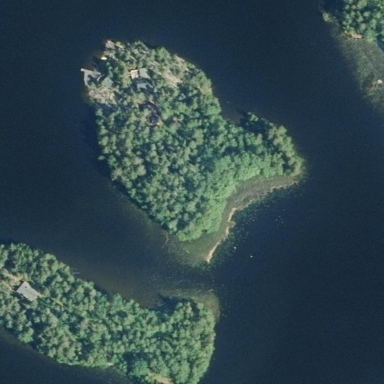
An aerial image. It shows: Islet.